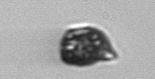
Label: Euglena